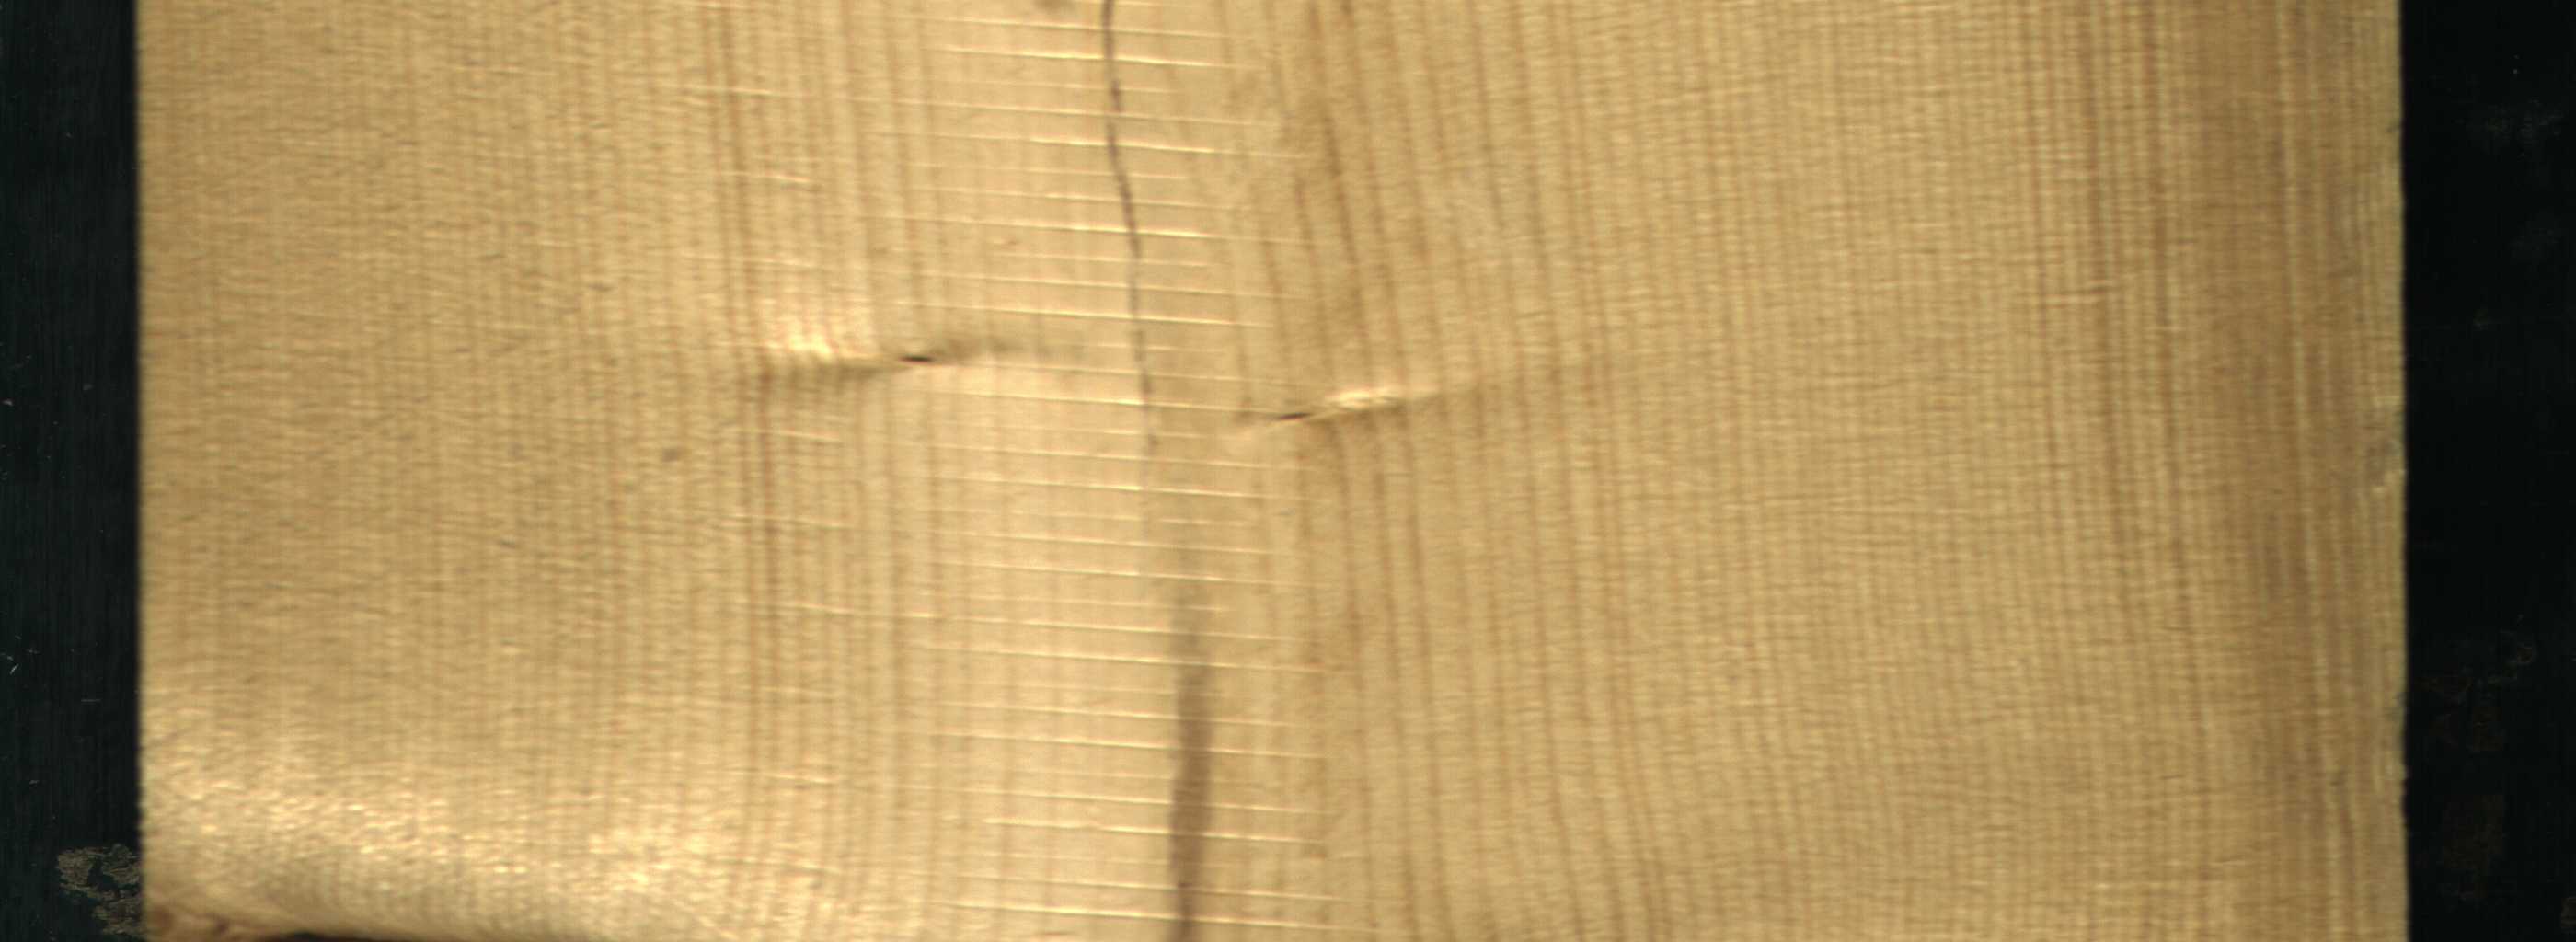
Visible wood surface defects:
Marrow
Crack
Dead_Knot